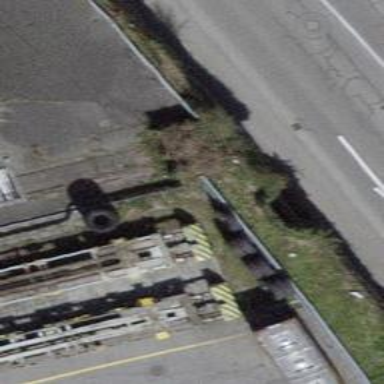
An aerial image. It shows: Railway buffer stop.